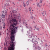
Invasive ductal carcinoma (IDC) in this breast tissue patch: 0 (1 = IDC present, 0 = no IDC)